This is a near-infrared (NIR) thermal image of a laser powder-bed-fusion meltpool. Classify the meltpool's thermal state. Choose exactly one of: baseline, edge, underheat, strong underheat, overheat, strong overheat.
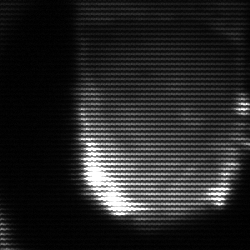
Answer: baseline